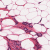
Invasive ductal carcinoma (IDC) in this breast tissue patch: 0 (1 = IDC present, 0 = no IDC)